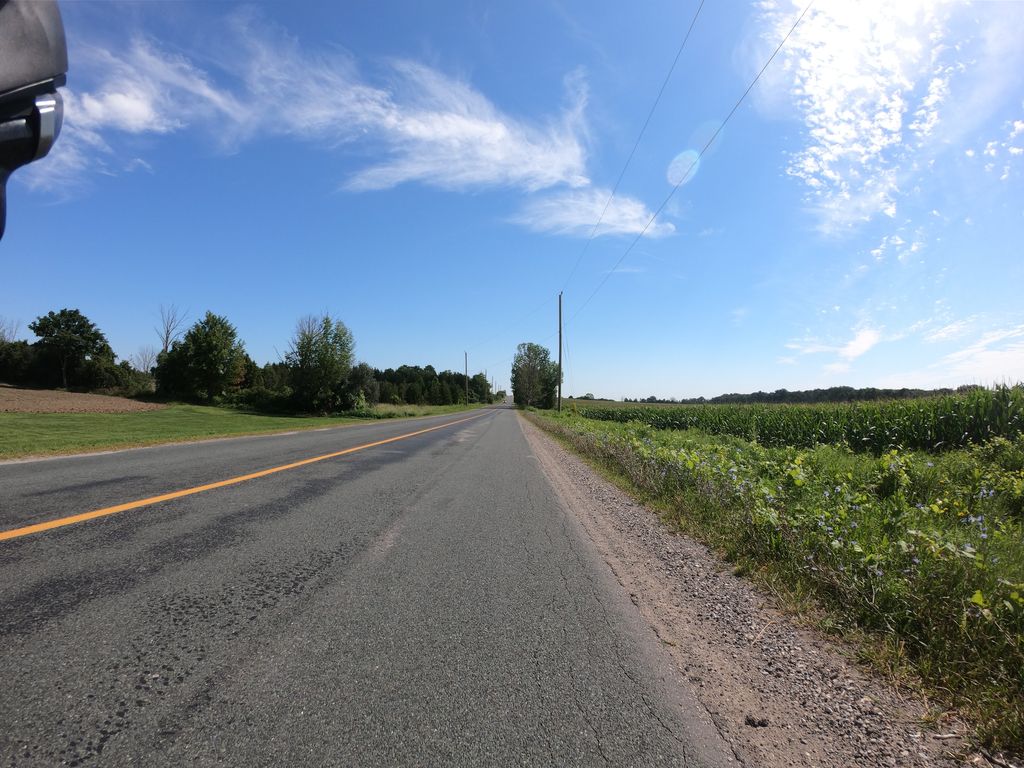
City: kitchener-waterloo